Field crop: maize
Growth stage: 2
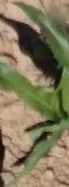
Species: maize